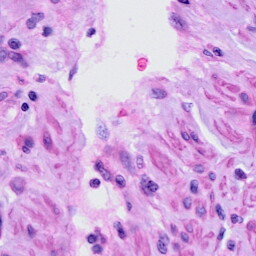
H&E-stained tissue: Cervix